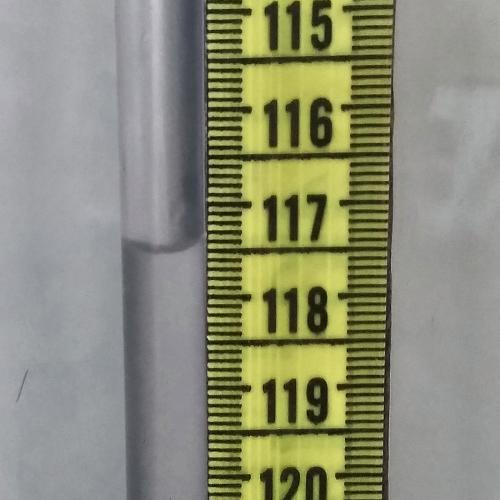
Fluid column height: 117.5 cm